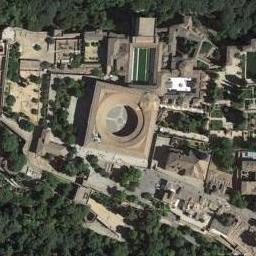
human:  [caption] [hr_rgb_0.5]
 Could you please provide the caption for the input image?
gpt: The brown palace has a brown square palace with a circular courtyard .

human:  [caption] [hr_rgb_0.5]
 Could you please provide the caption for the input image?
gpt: The palace is surrounded by trees .

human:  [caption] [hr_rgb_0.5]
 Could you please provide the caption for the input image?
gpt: The palace is surrounded by buildings and trees .

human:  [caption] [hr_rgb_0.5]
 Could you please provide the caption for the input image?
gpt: The palace is surrounded by trees .

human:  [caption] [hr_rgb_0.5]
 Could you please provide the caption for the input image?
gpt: There are some green trees beside the palace .